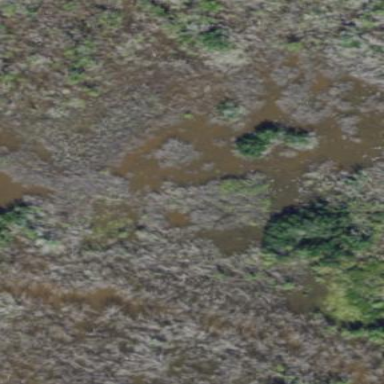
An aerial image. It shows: Saltmarsh wetland characterized by plant community of Saltwater Marshes / Halophytic Herbaceous Prairie.